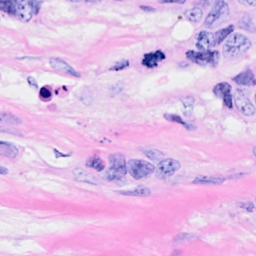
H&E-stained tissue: Breast